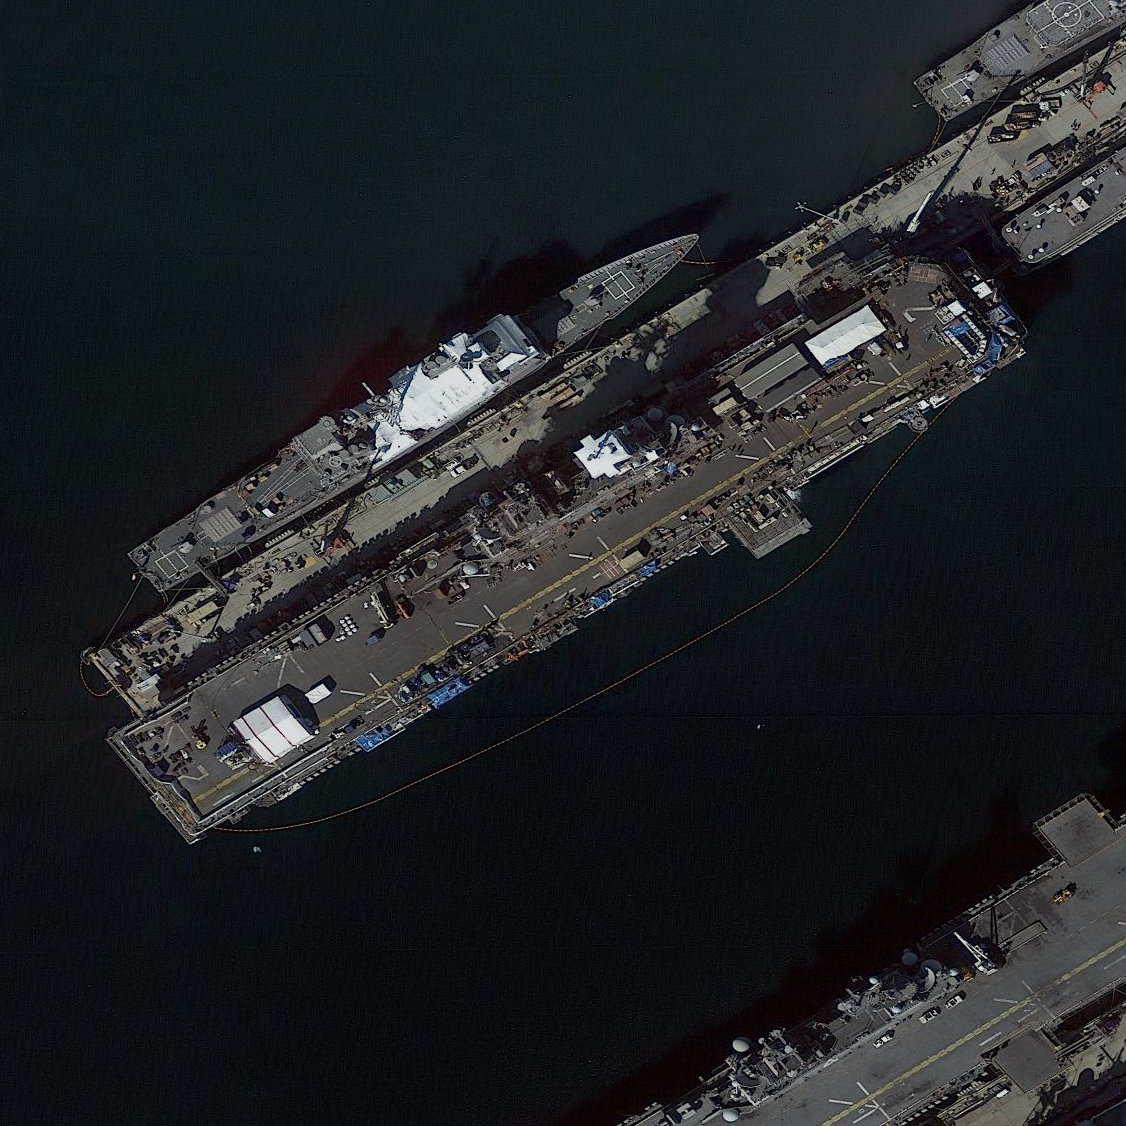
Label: assault